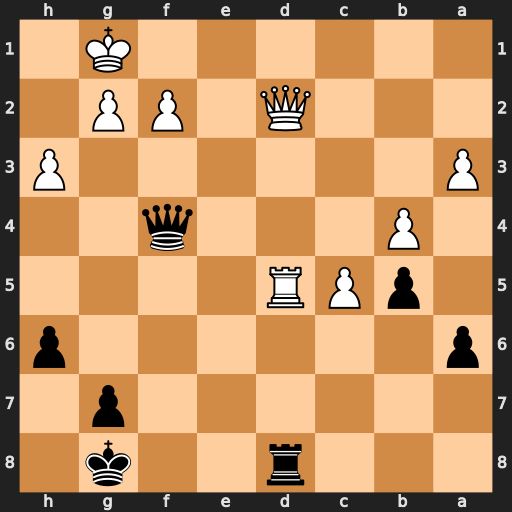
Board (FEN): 3r2k1/6p1/p6p/1pPR4/1P3q2/P6P/3Q1PP1/6K1
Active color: b
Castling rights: -
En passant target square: -
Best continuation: Qxd2 Rxd2 Rxd2